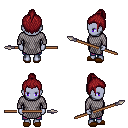
a pixel art fantasy rpg character, female body template, dark elf, purple skin, chain mail, magenta pants, brunette short topknot hairstyle, brown slippers, spear, four views (front, back, left, right), 2x2 character sprite sheet, small pixel art, hard edges, no anti-aliasing